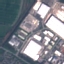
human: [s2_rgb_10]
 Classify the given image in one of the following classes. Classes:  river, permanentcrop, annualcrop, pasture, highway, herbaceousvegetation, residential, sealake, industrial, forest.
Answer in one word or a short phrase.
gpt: Industrial